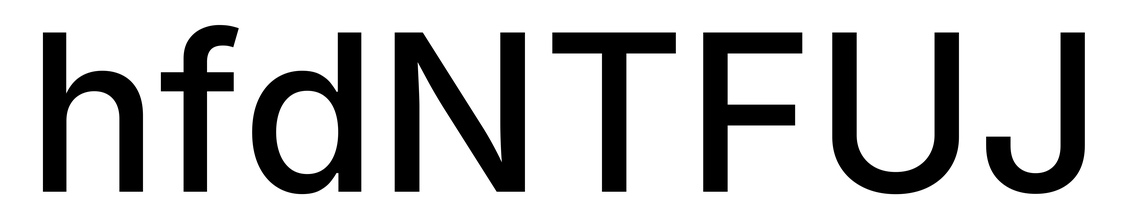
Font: Inter_Medium